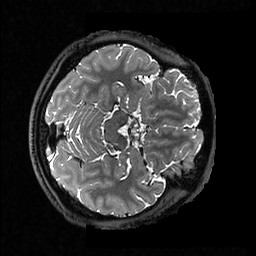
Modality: T2w
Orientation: axial
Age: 31
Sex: male
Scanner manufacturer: ge
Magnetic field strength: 3 T
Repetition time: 3.202 s
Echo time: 0.06609 s